Aerial crown-view tile of a tropical tree (Barro Colorado Island, Panama), acquired 20250124:
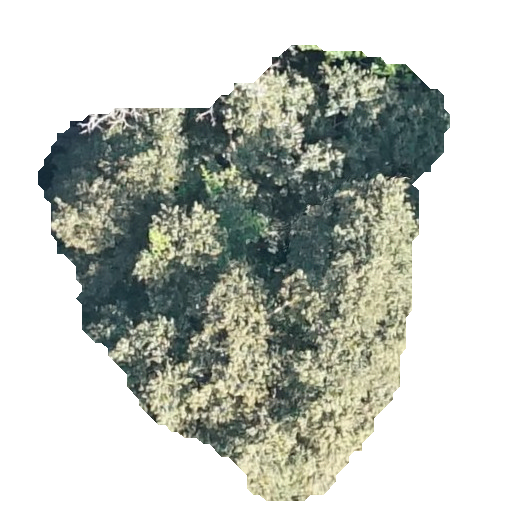
Species: Luehea seemannii
GBIF accepted scientific name: Luehea seemannii
Crown area: 183.064 m²